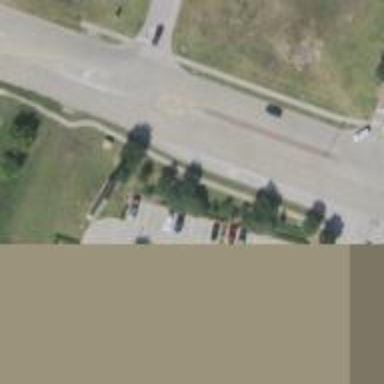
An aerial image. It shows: Tertiary road with separate sidewalks.